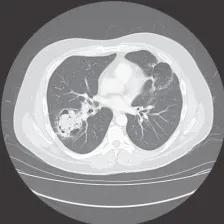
On latest follow-up, the intrapulmonary masses and nodules had significantly reduced in size or remained stable There was no evidence of any enlarging or new intrapulmonary lesions.
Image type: radiology (ct)